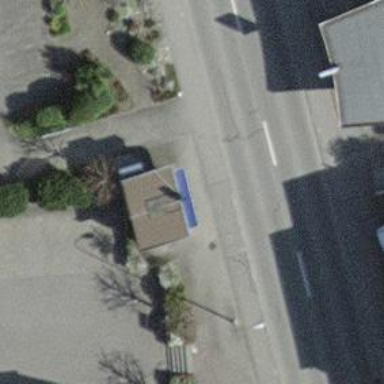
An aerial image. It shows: Kiosk.